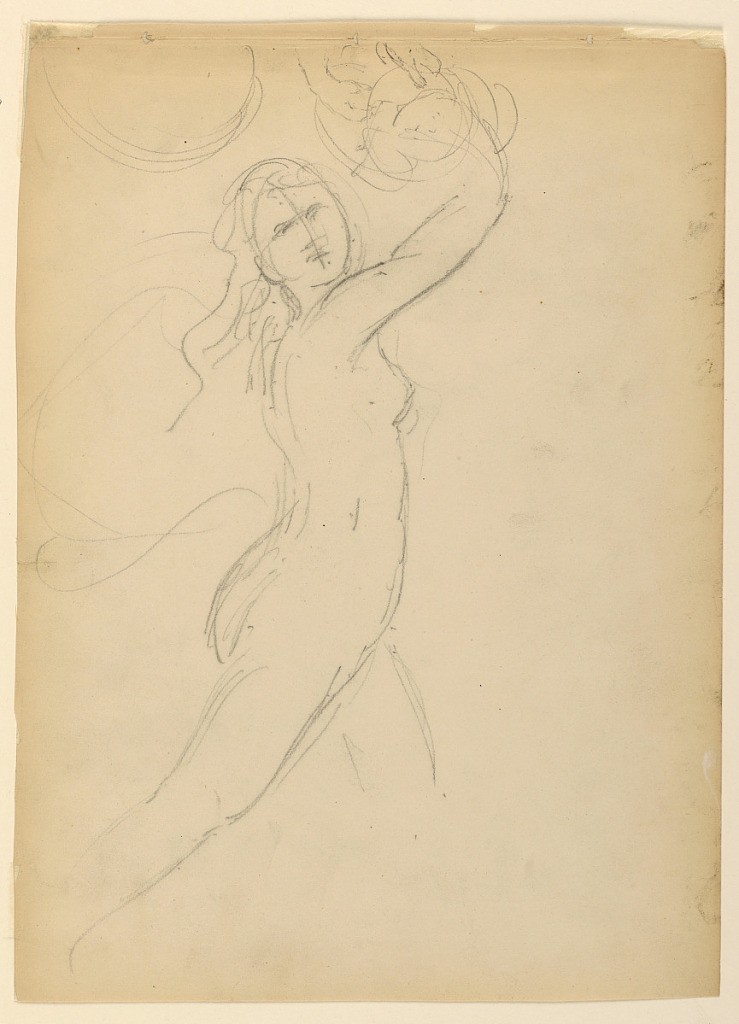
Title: Sketch for a Bacchante
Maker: Daniel Huntington, American, 1816–1906
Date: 1887
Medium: Graphite on cream wove paper
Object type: Drawing
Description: Nude female figure moving towards the right, head turned to spectator. Verso: Details of drapery and limbs.